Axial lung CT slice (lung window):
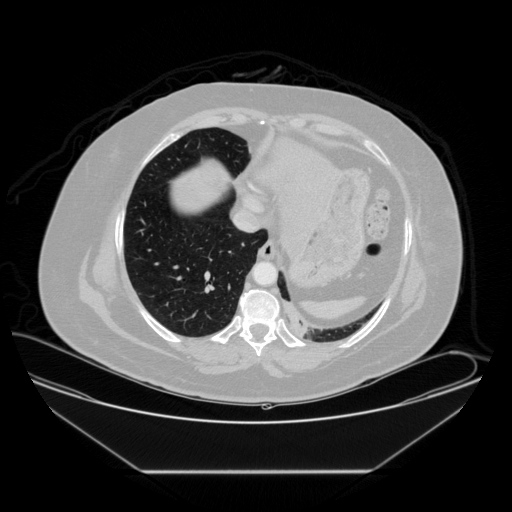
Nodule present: no